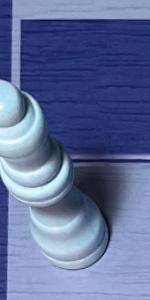
Label: Queen_White